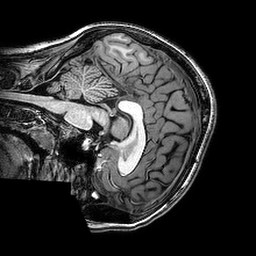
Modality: T1w
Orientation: sagittal
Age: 23
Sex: female
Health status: healthy
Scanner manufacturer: philips
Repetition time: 0.00827 s
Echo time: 0.0038 s